Question: I could not find a solution to the following issue I am facing. All SO questions on multi-axis talk about line plots, but I am looking for histograms.
The 'y-range' for the bars are different, so one set of bars are not really seen because of the scale. Here is the data:
'''
Metric A B
M1 0.613416301 0.543734744
M2 0.000195961 0.000100190
'''
Here is the MWE:
'''
reset
set term postscript eps size 5.5,4.5 enhanced color font 'Arial-Bold' 25
set out 'histplot.eps'
set key right
set style histogram cluster gap 2
set style data histograms
set style fill pattern 1.00 border
set y2range [0.0001:0.0002]
plot 'histplot.dat' using 2 ti col, '' u 3:xticlabels(1) ti col
quit
'''
This is the sample output (one set of bars over M2 is not seen):

What I prefer is to have a second y-axis (to the right side of the plot) with a range appropriate to the second row of my data file. Is this possible? Any help is greatly appreciated.
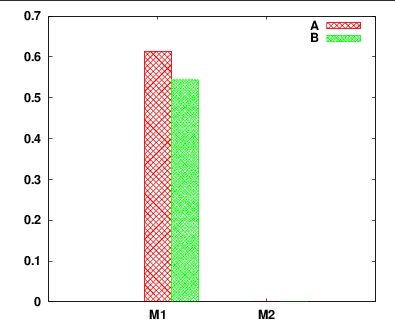
Answer: Normally you can plot severyl histograms beneath each other using 'newhistogram'. However, it seems like this is buggy when using patterns as fillstyle:
'''
reset
set style histogram cluster gap 1
set style data histograms
set style fill pattern 1.00 border
set yrange [0:*]
set ytics nomirror
set y2range [0:*]
set y2tics
set key right autotitle columnheader
plot 'histplot.dat' u 2 every ::::0, '' u 3:xtic(1) every ::::0, newhistogram lt 1 at 1, 'histplot.dat' u 2 every ::1::1 axes x1y2, '' u 3:xtic(1) every ::1::1 axes x1y2
'''

Alternatively you can use 'multiplot' and plot the two histograms directly beneath each other:
'''
reset
set style histogram cluster gap 1
set style data histograms
set style fill pattern 1.00 border
set yrange [0:*]
set ytics nomirror
set multiplot layout 1,2
set rmargin at screen 0.5
set lmargin 9
unset key
plot 'histplot.dat' using 2 every ::::0 ti col, '' u 3:xticlabels(1) every ::::0 ti col
set rmargin 9
set lmargin at screen 0.5
unset ytics
set y2range [0:*]
set y2tics
set key right
plot '' using 2 every ::1::1 axes x1y2 ti col, '' u 3:xtic(1) every ::1::1 axes x1y2 ti col
unset multiplot
'''

If you don't want the separating black line, you can use 'set border 7' for the first and 'set border 13' for the second plot.